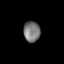
Tissue: skin
Cell type: Epithelial cells
Senescence score: 0.2696
Nuclear area (px): 337
Mean DAPI intensity: 119.427